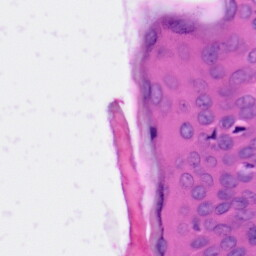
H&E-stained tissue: Skin